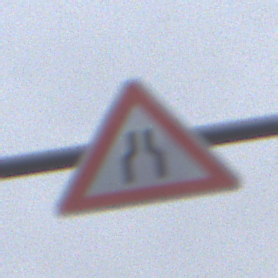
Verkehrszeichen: VerengteFahrbahn
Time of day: MorningAfternoon
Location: Outdoor (Suburban)
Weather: Overcast
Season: NotSpecified
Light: Natural